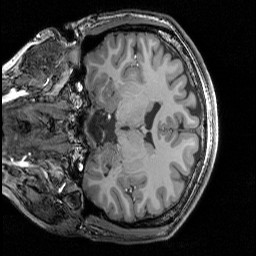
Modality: T1w
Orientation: coronal
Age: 26
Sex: female
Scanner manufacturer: siemens
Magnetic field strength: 3 T
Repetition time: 2.3 s
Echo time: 0.00344 s